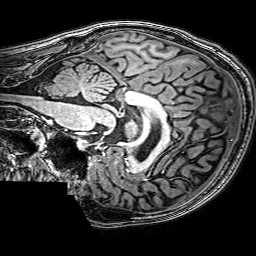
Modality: T1w
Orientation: sagittal
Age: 24
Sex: male
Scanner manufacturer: philips
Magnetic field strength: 3 T
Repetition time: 0.009 s
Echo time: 0.0035 s